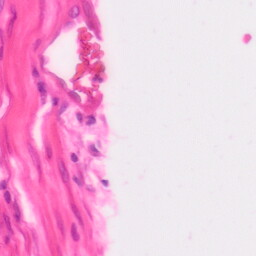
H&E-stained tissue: Colon